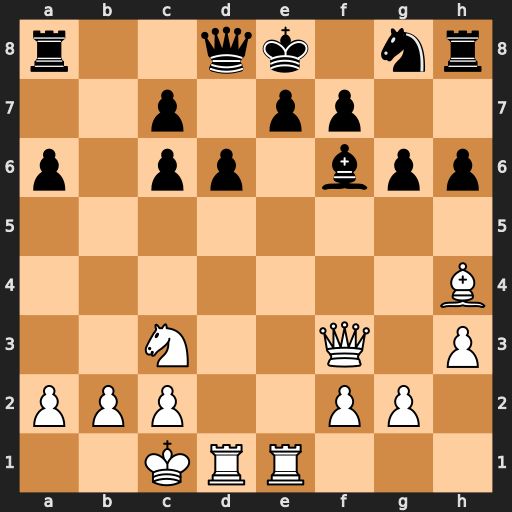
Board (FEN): r2qk1nr/2p1pp2/p1pp1bpp/8/7B/2N2Q1P/PPP2PP1/2KRR3
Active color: w
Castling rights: kq
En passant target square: -
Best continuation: Bxf6 Nxf6 Qxf6